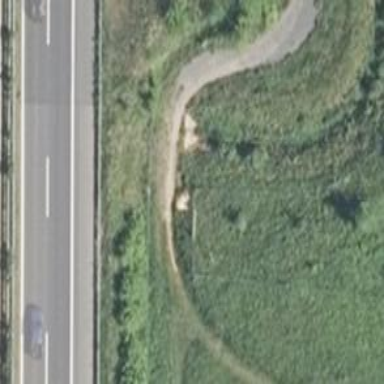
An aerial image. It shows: Culvert tunnel.